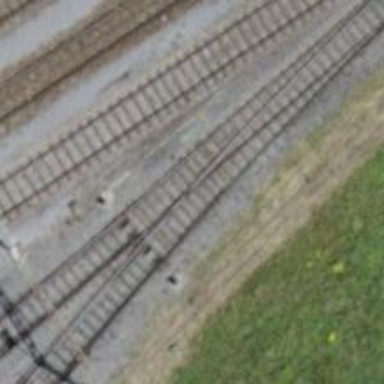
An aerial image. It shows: Rail yard with electrified rails and single track.